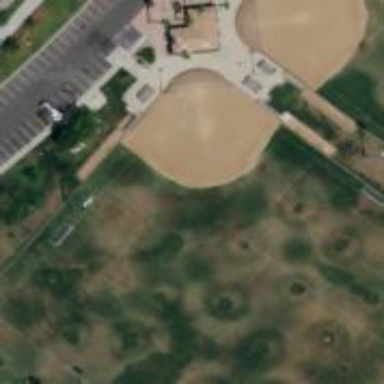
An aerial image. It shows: Baseball pitch with compacted surface for leisure land.